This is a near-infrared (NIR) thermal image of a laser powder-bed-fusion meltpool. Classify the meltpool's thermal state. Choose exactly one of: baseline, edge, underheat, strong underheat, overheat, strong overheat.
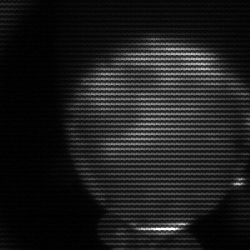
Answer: edge